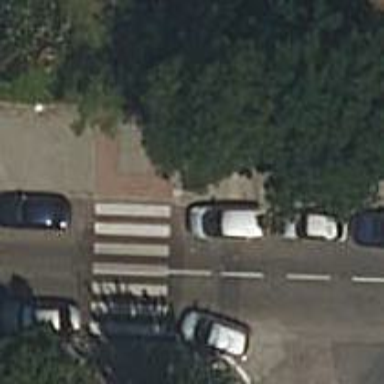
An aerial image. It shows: Sidewalk along the footway.